Question: I have a mathematical question with PHP. Where n is a positive integer, this function f(n) satisfies the following.

This is a question asked in my programming class and now I am now trying to create a program to find f(n) using PHP, but now I am confused because this equation contains more than one function and I do not know how to put this in PHP. If you have any idea on how to put this equation into some codes, please post your idea. I would like to know how to write php code to solve this kind of mathematical equations.
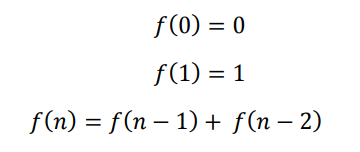
Answer: If you look closely to the equation you will find this is Fibonacci Series.you can solve this using recursive function Like this.
'''
function fib($n) {
if ($n < 0) {
return NULL;
} elseif ($n === 0) {
return 0;
} elseif ($n === 1 || $n === 2) {
return 1;
} else {
return fib($n-1) + fib($n-2);
}
}
'''
As you can see i am calling same function until the base condition satisfied. Hope this help